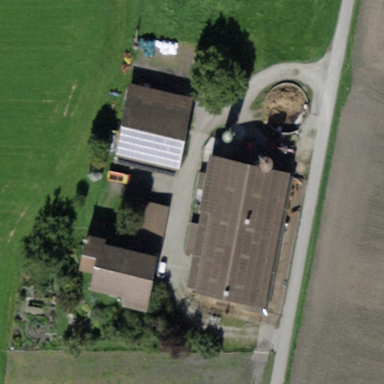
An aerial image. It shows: Farmyard area.